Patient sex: M
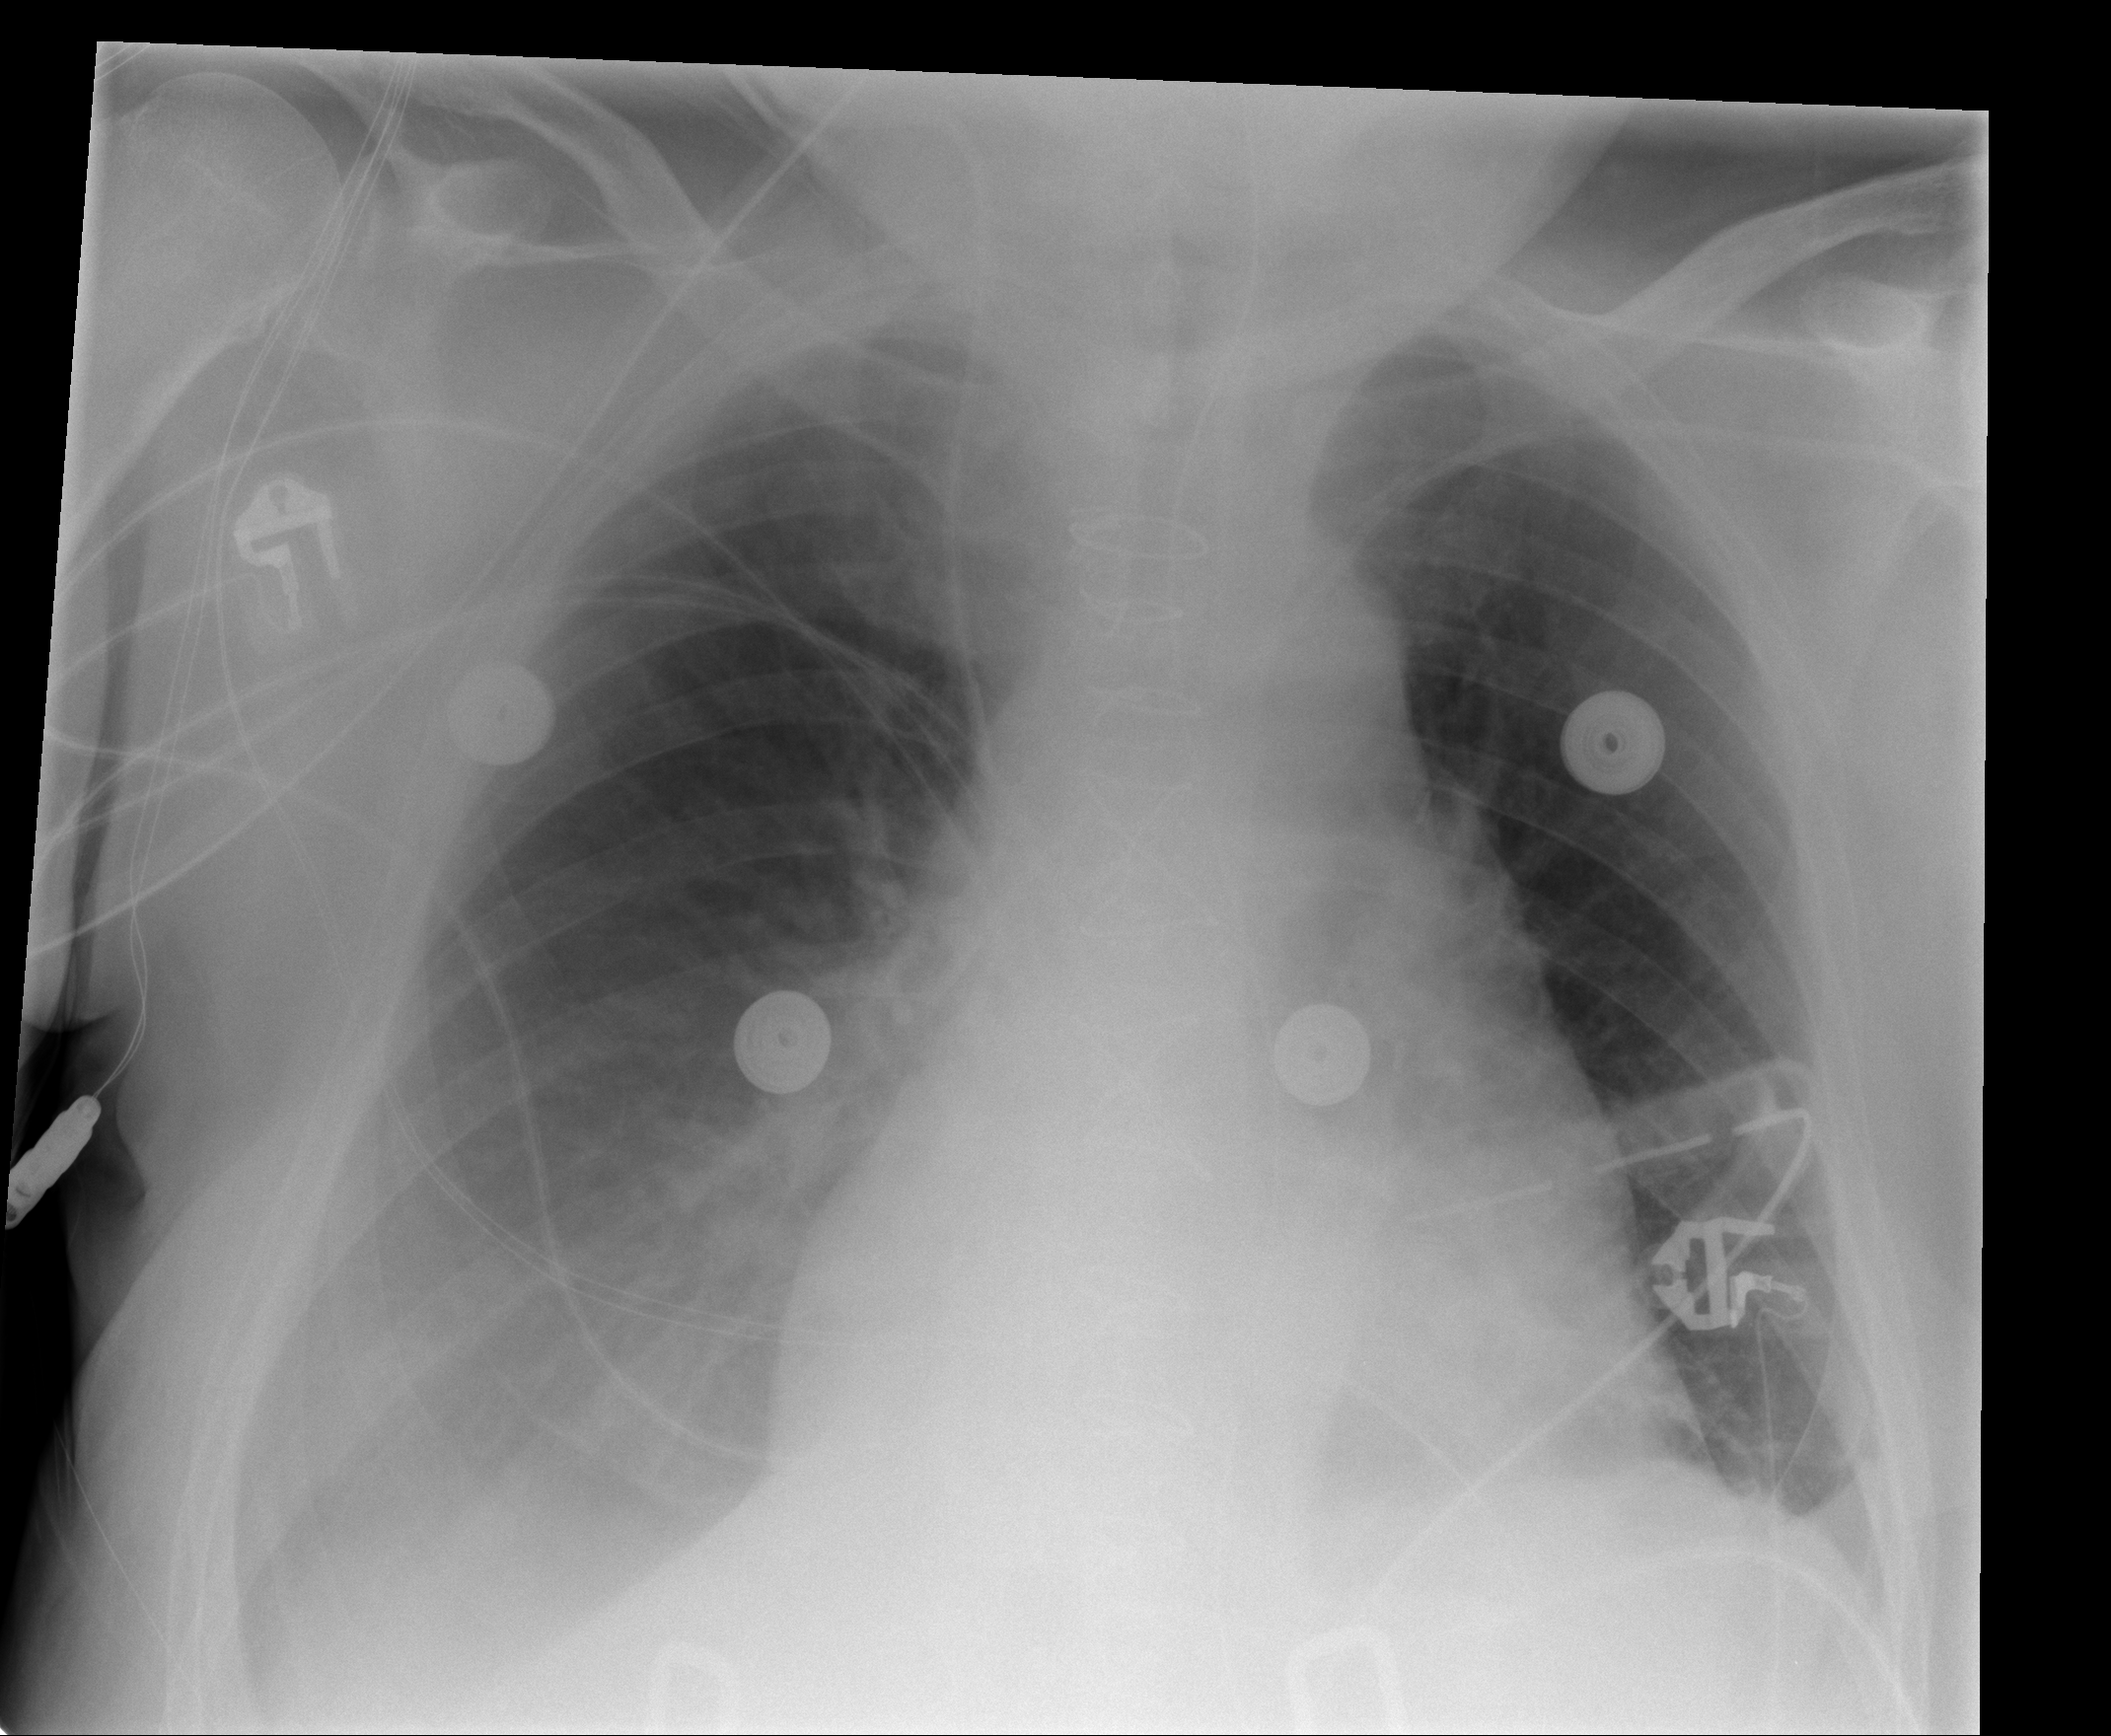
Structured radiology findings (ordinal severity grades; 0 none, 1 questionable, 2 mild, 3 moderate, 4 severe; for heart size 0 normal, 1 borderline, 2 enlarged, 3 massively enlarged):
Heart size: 0
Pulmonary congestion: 0
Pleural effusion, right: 2
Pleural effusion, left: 1
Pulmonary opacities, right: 0
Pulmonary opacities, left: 0
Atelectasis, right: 2
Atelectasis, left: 1